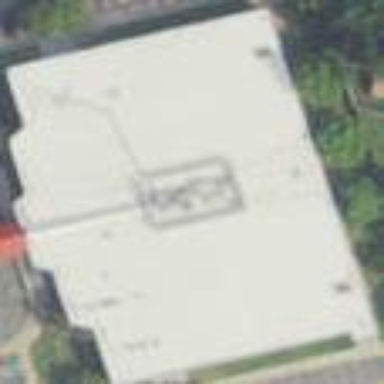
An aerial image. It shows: Building with bowling alley inside.